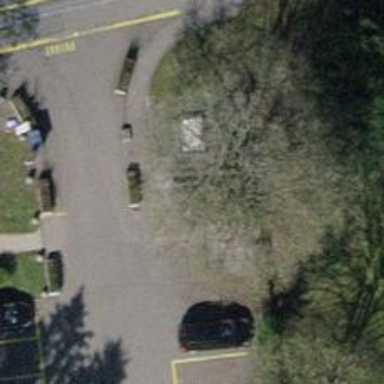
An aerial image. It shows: Bench for seating.